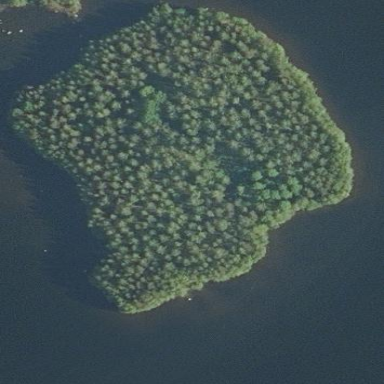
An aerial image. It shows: Island.